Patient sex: M
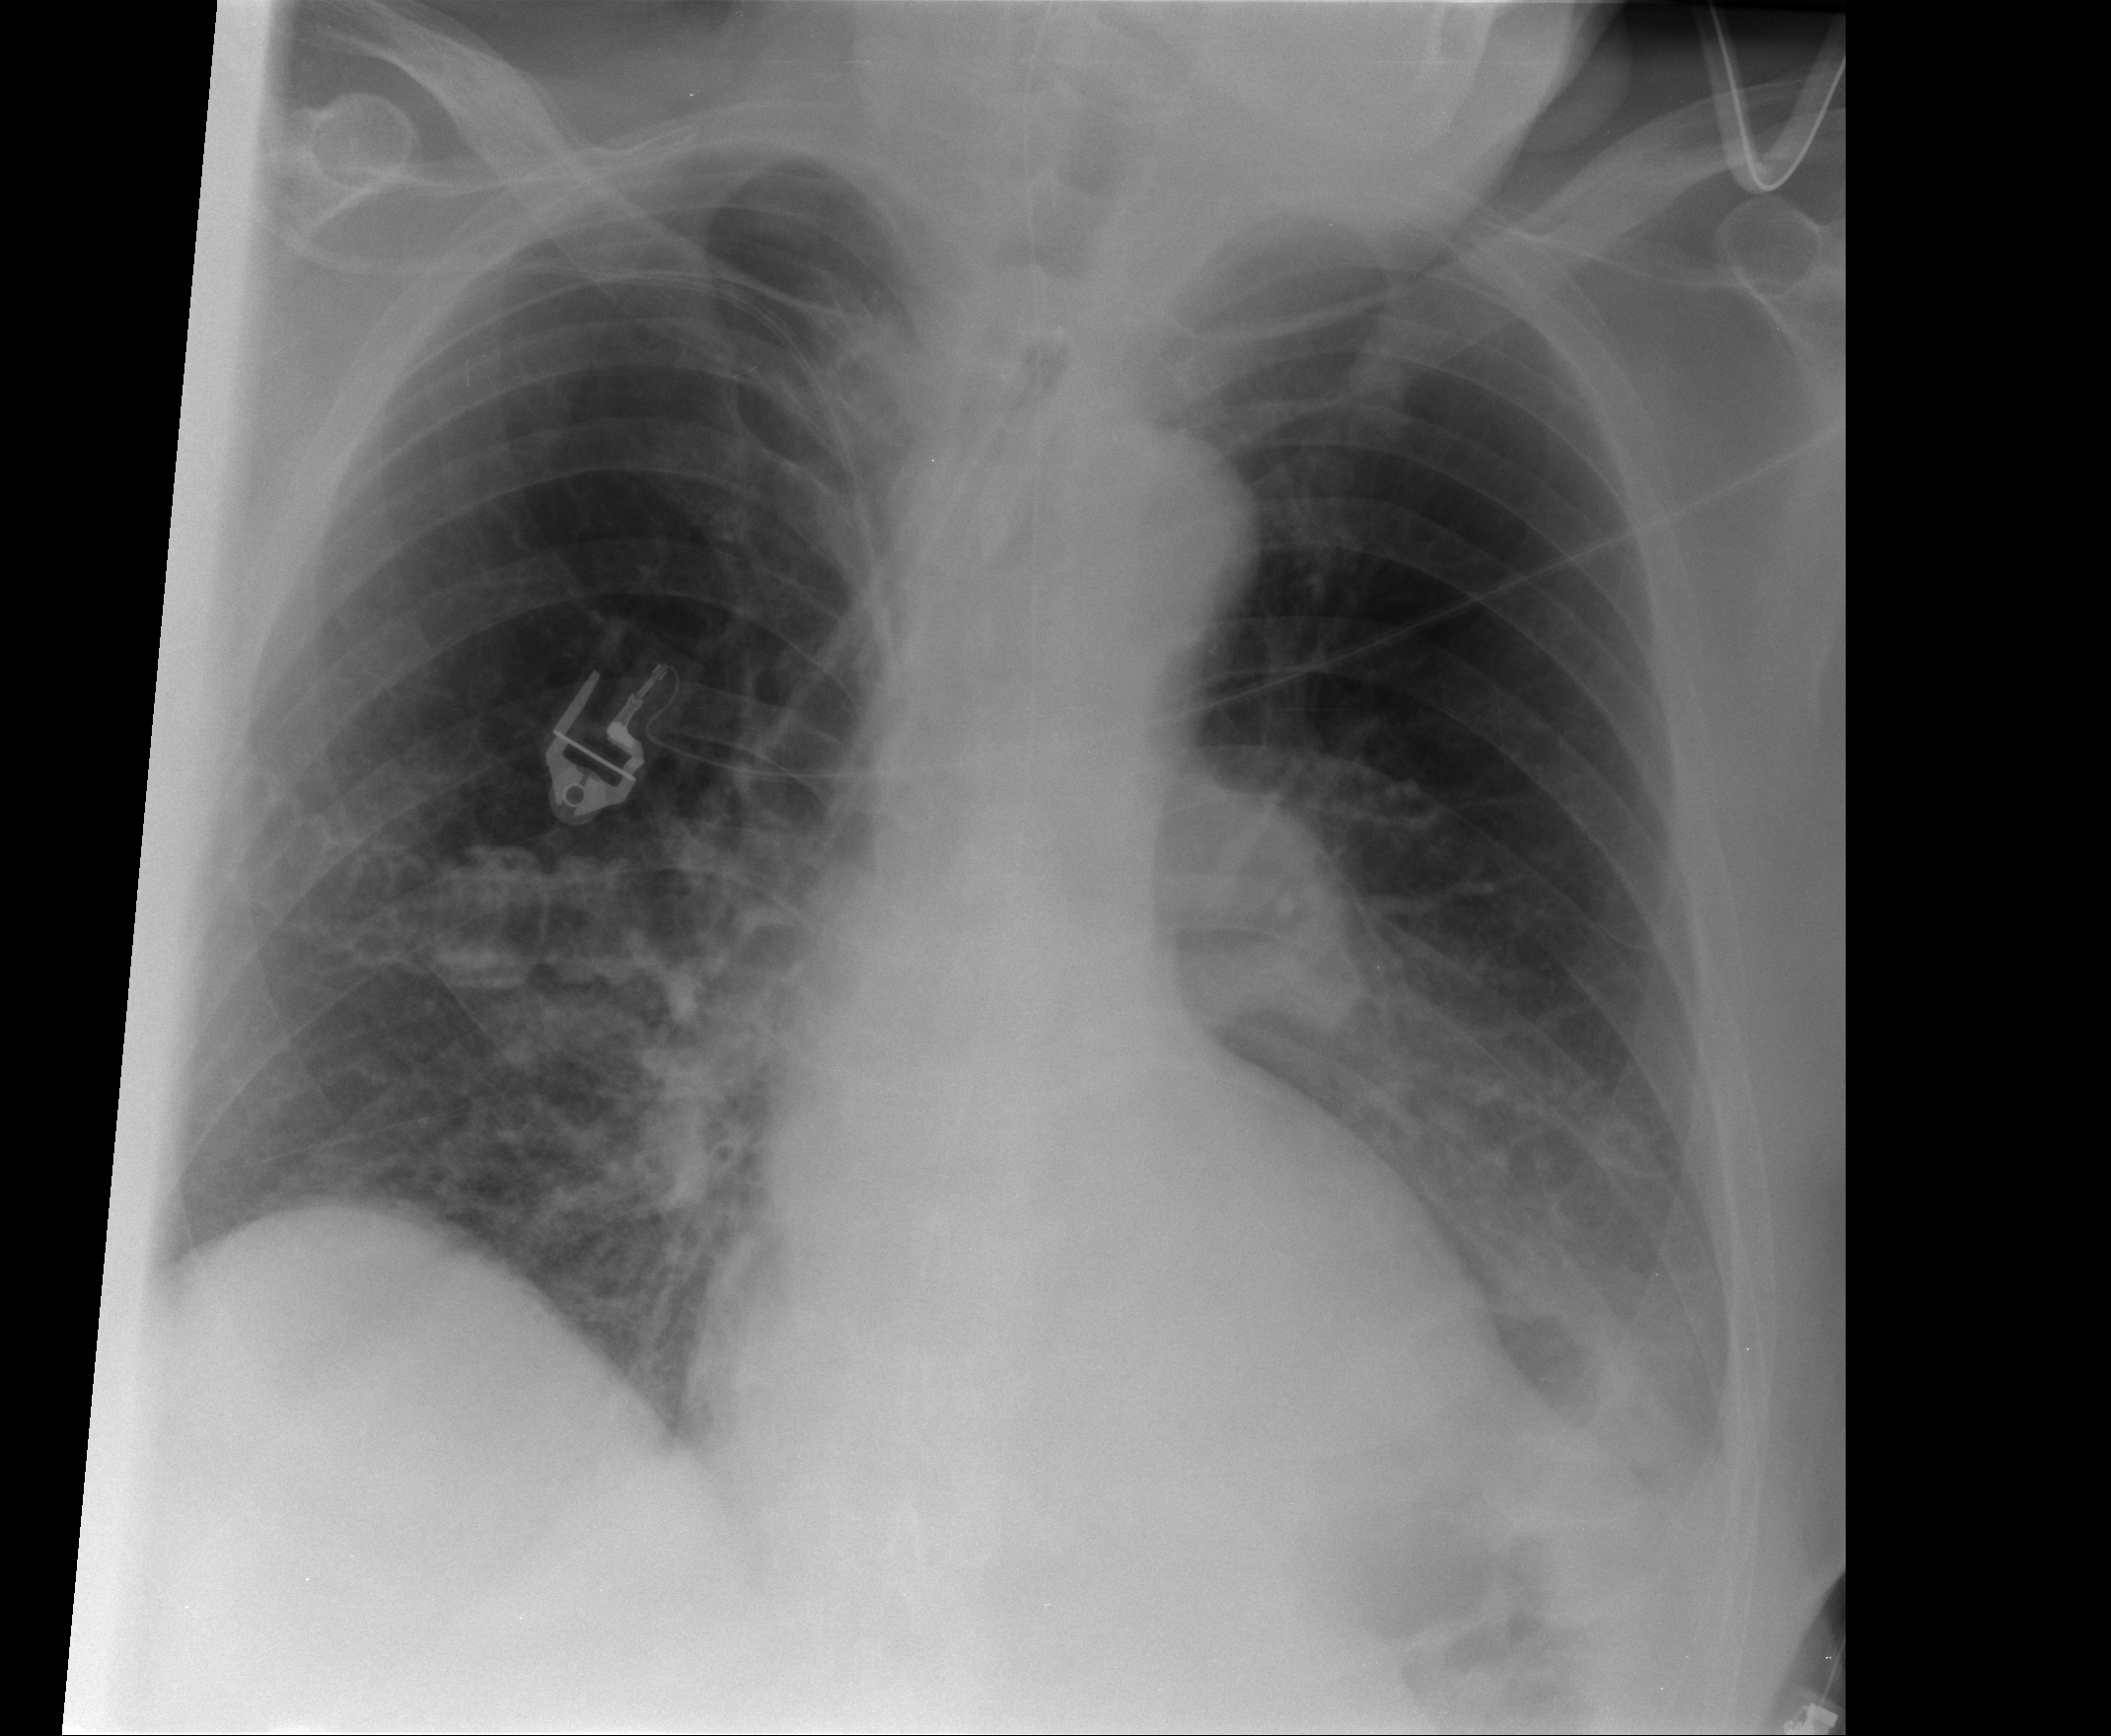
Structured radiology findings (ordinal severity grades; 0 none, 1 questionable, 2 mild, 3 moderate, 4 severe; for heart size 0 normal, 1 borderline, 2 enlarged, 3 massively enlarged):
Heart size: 1
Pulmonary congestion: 0
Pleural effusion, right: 0
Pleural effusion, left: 1
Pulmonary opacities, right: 0
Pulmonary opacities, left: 1
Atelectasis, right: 2
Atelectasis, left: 2